Field crop: maize
Growth stage: 2
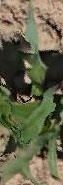
Species: maize